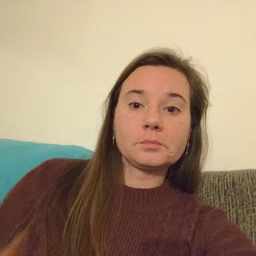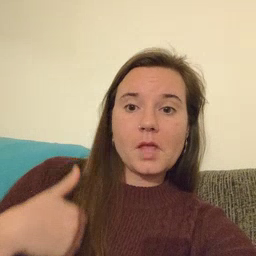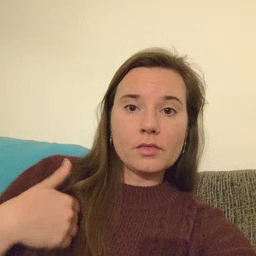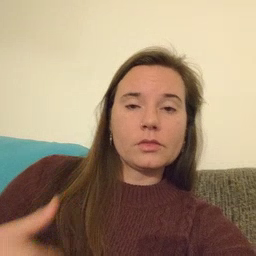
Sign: bath